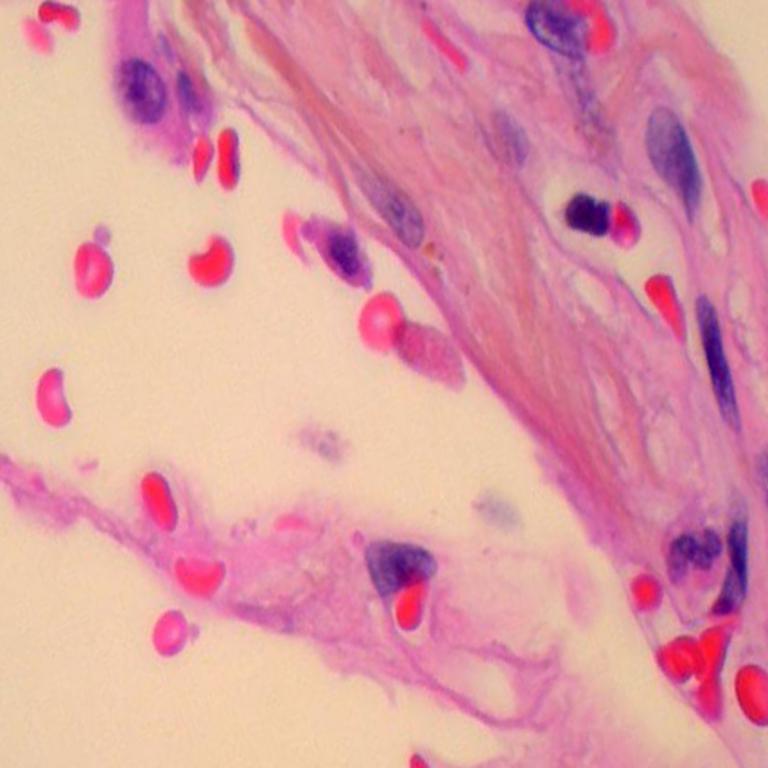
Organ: lung
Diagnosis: benign